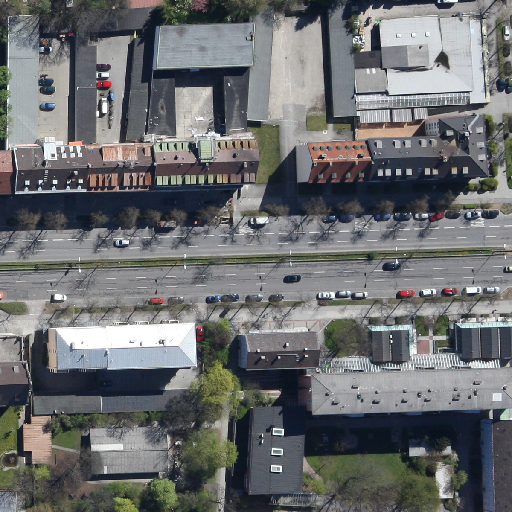
Referring expression: car